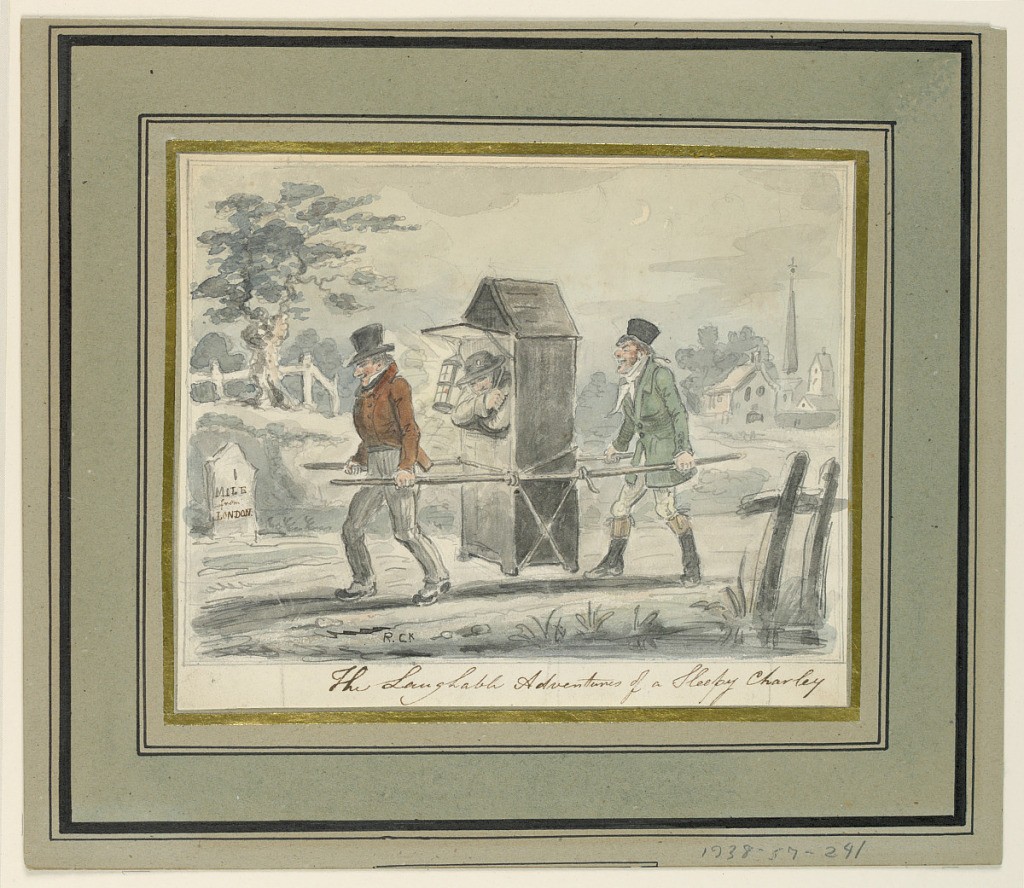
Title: Illustration, The Laughable Adventures of a Sleepy Charley
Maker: Robert Cruikshank, 1789 - 1856
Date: ca. 1820
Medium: Graphite, pen and ink, brush and watercolor on paper
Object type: Drawing
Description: Outdoor scene, at night. A man in a sedan chair, being carried by two others toward left.